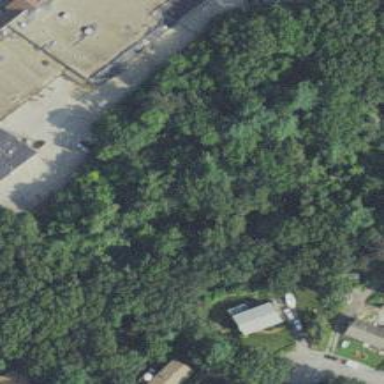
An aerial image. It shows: Mixed leaf woodland.